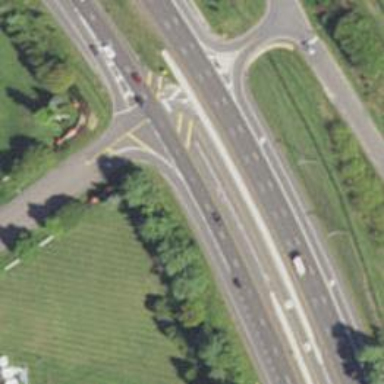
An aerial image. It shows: Trunk link highway.